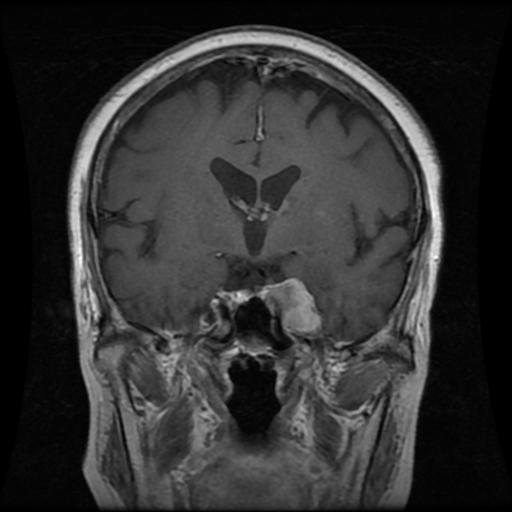
Label: meningioma